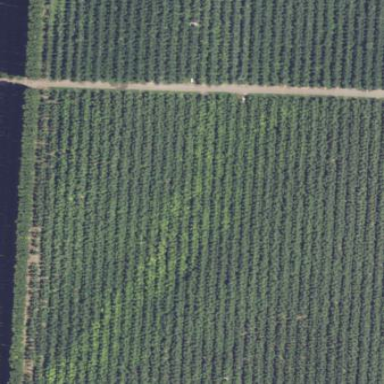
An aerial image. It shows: Vineyard with grape crops.